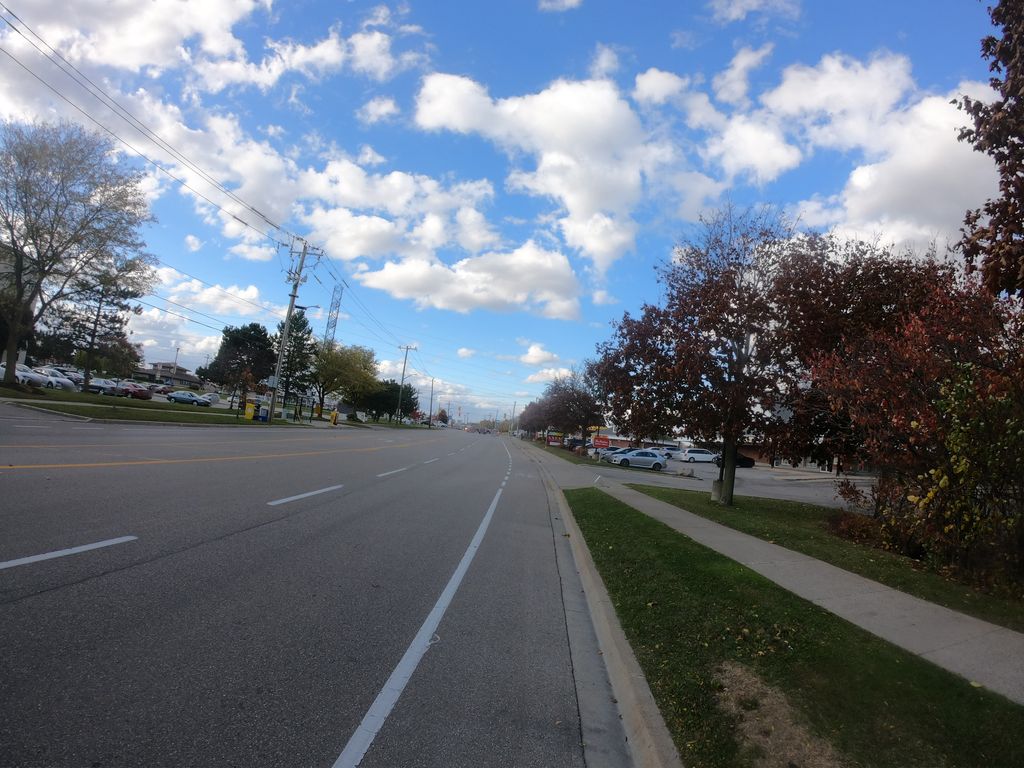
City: kitchener-waterloo